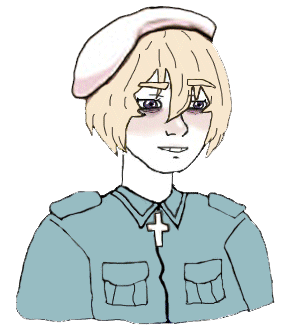
Label: 5_Twinkjak